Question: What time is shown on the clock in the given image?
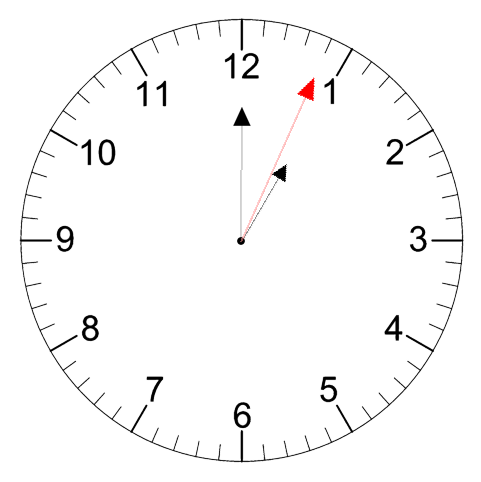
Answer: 01:00:04